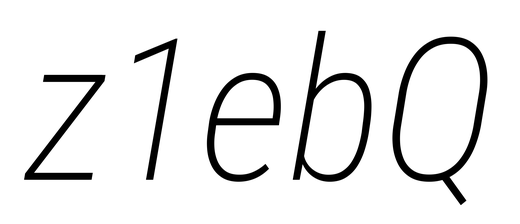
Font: Roboto-Italic_Condensed_ExtraLight_Italic